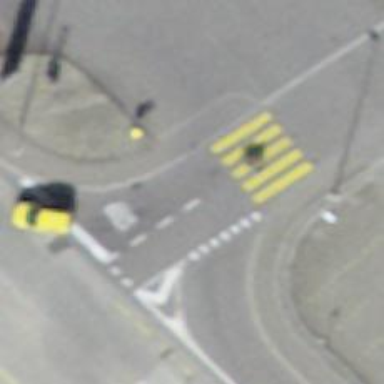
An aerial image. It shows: Post box is visible.